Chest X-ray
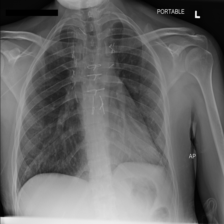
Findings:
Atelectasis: negative
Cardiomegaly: negative
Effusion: negative
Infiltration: negative
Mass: negative
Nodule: negative
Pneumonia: negative
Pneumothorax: negative
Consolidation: negative
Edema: negative
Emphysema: negative
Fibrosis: negative
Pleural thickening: negative
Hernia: negative